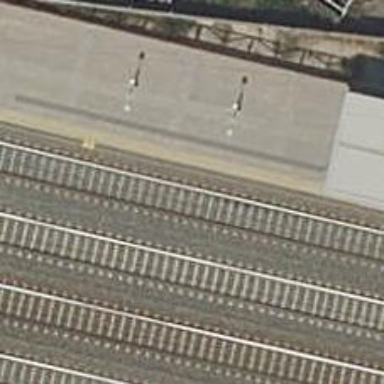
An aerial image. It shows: Single-track electrified railway with contact line.